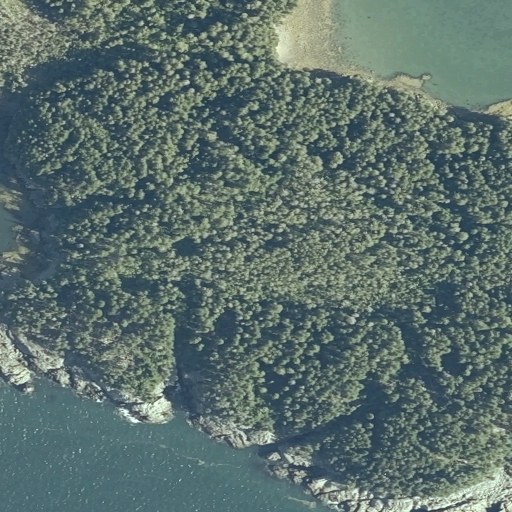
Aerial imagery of island in Maine named Little Spruce Island containing evergreen forest, open water, herbaceous wetlands, barren land, grassland, and woody wetlands